Aerial crown-view tile of a tropical tree (Barro Colorado Island, Panama), acquired 20250217:
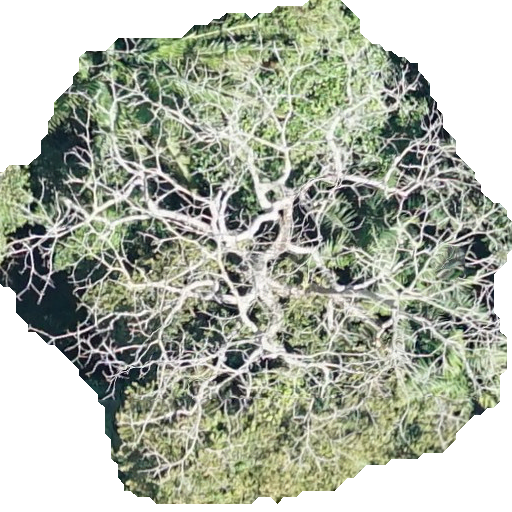
Species: Pseudobombax septenatum
GBIF accepted scientific name: Pseudobombax septenatum
Crown area: 283.759 m²